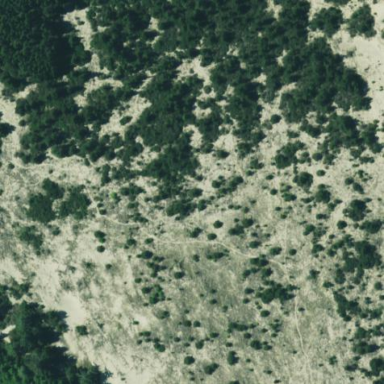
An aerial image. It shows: Natural area covered with sand.